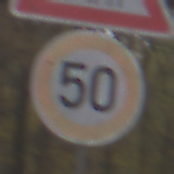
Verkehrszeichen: Geschwindigkeit50
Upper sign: ViehtriebRechts
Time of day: MorningAfternoon
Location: Outdoor (Nature)
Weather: Overcast
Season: Autumn
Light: Natural